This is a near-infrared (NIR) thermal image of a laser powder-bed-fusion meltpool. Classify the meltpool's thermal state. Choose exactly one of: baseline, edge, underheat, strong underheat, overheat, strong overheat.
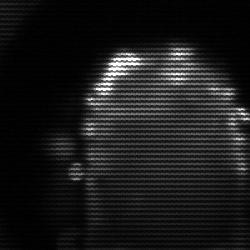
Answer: baseline